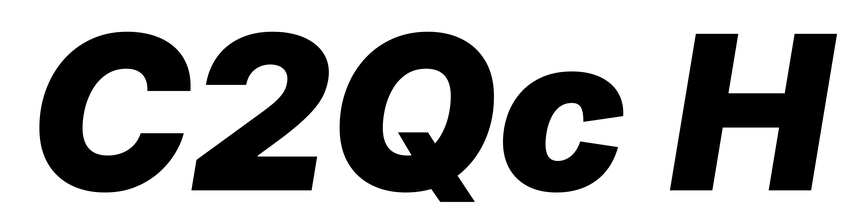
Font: Inter-Italic_Black_Italic